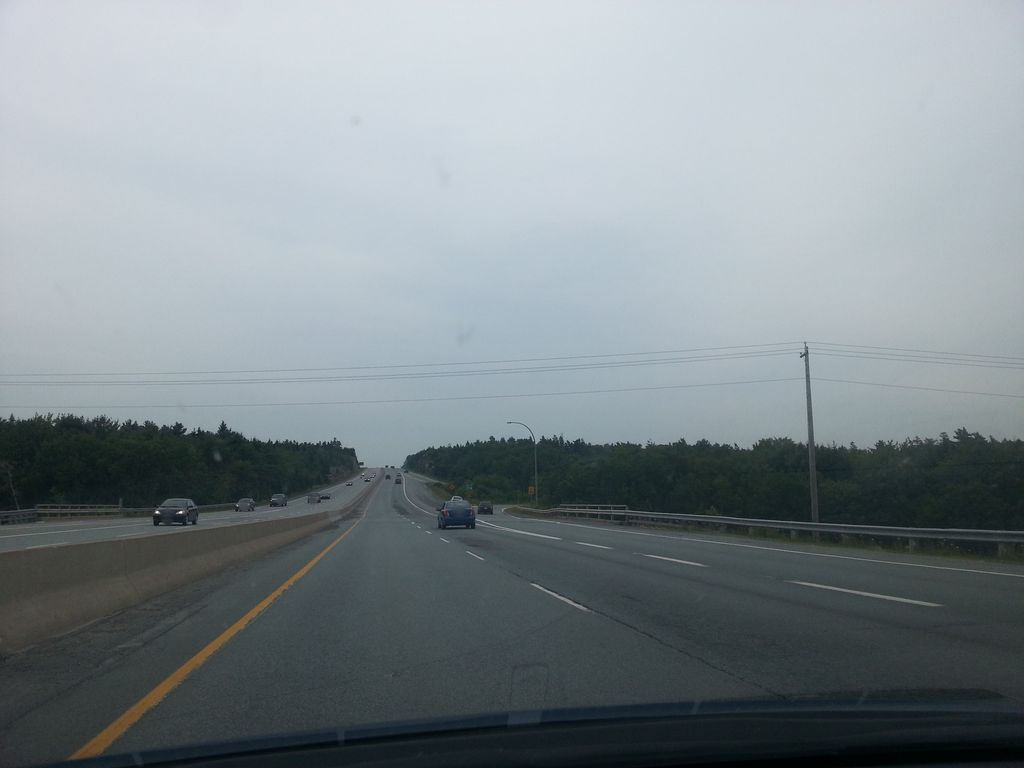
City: halifax